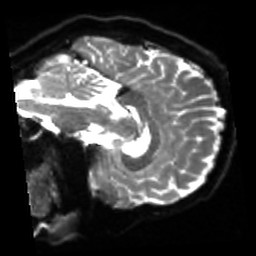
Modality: sbref
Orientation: sagittal
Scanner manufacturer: siemens
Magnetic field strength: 3 T
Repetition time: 4 s
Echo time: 0.0594 s